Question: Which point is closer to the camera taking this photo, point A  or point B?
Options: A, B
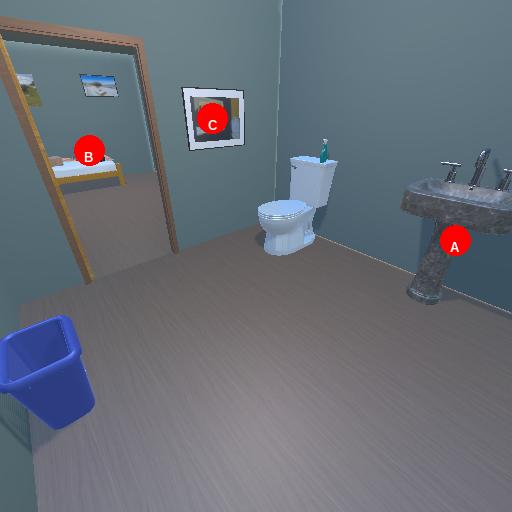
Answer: A